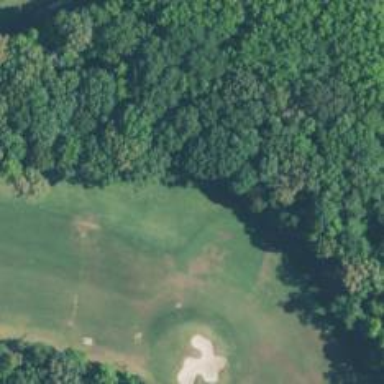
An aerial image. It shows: Service road designated as golf cart path.